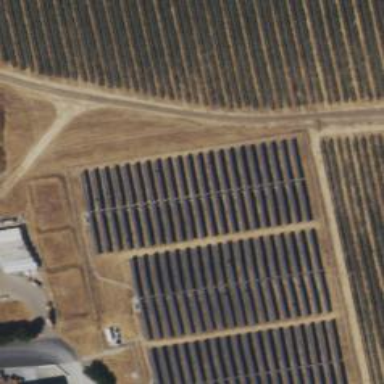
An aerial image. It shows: Solar power generator using photovoltaic panels.